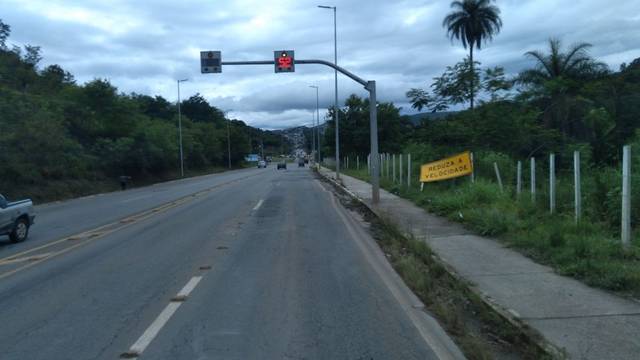
Region: Brazil
Coordinates: -19.875, -43.877